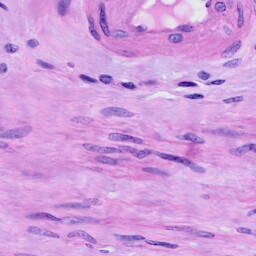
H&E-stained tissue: Cervix